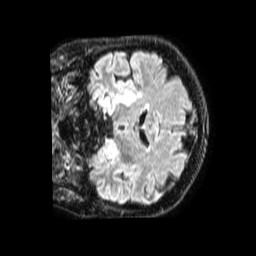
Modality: FLAIR
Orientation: coronal
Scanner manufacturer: philips
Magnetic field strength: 1.5 T
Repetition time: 4.8 s
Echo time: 0.3363 s